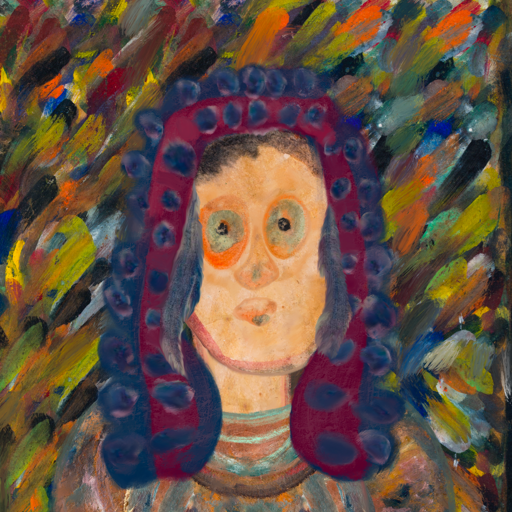
Background: An_Impression, Head And Neck Front: Childish, Face Front: Childish, Bust: Boggyland, Hair Front: Hill_Girl, Head Accessory: Blank, Second Necklace: Blank, Necklace: Blank, Baby: Blank